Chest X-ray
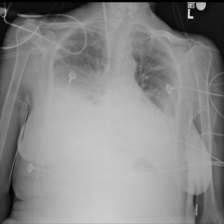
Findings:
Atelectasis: negative
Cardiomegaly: negative
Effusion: positive
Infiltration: positive
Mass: negative
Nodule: negative
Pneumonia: negative
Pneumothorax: negative
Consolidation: positive
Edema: negative
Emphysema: negative
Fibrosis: negative
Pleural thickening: negative
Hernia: negative